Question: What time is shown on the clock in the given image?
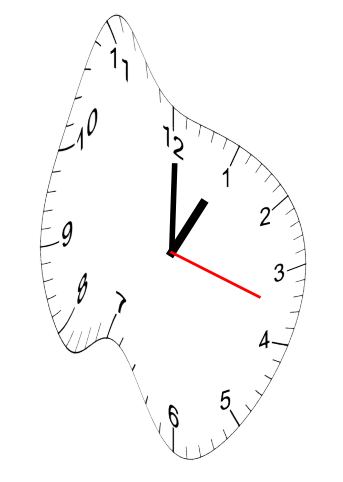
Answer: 01:00:18